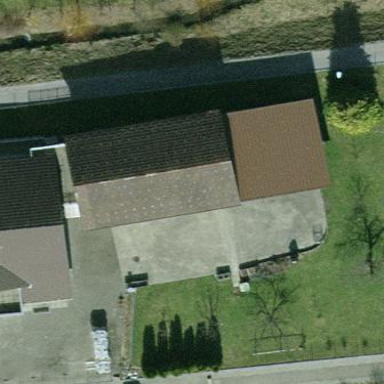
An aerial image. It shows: Bungalow with gabled roof.